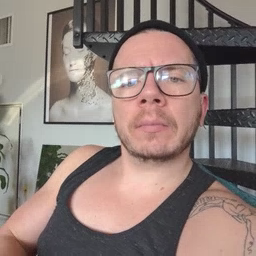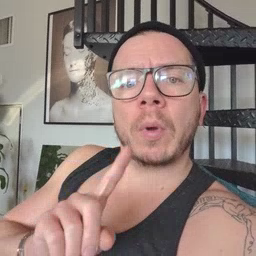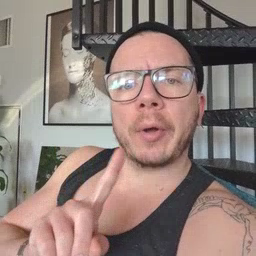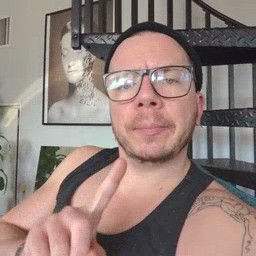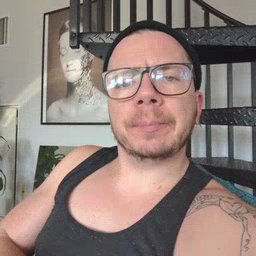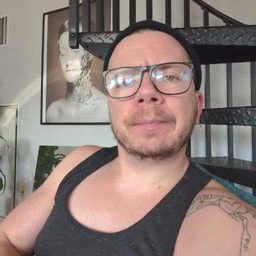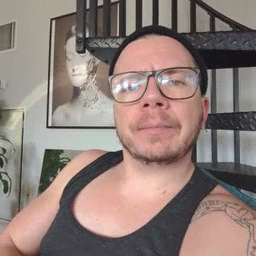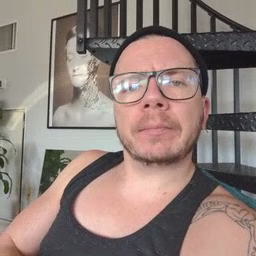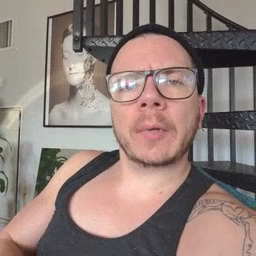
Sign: where